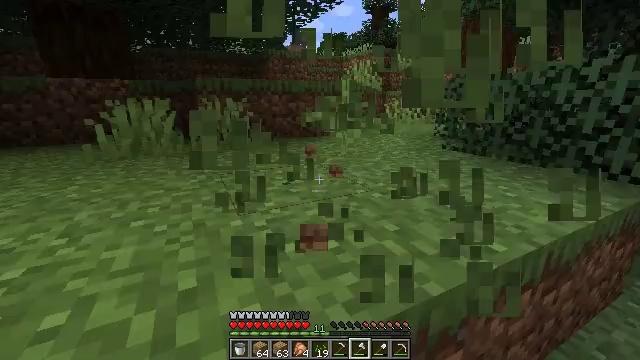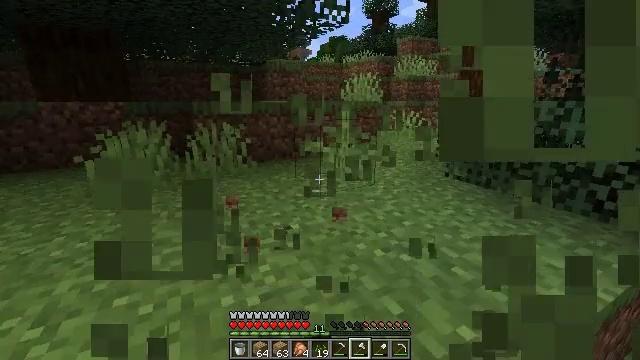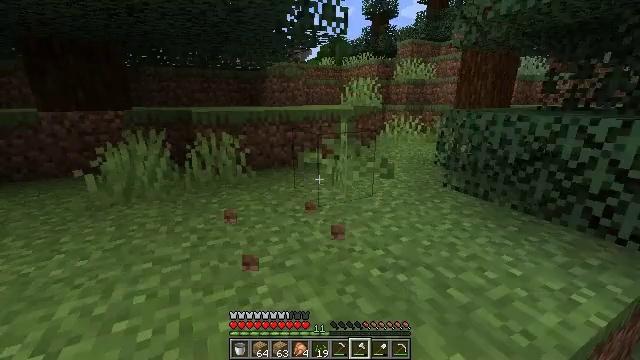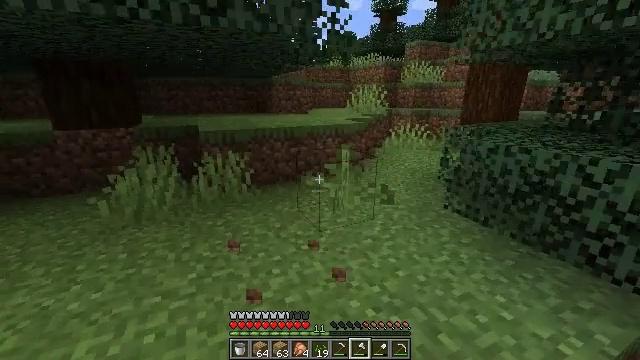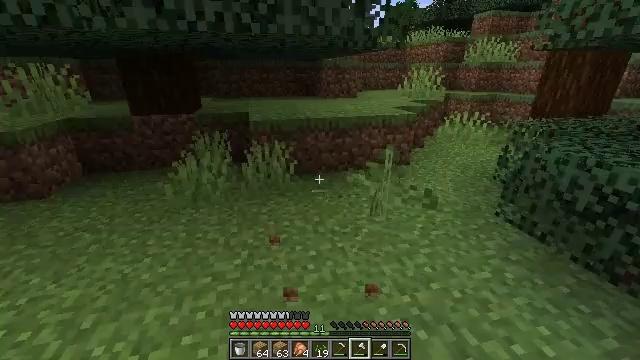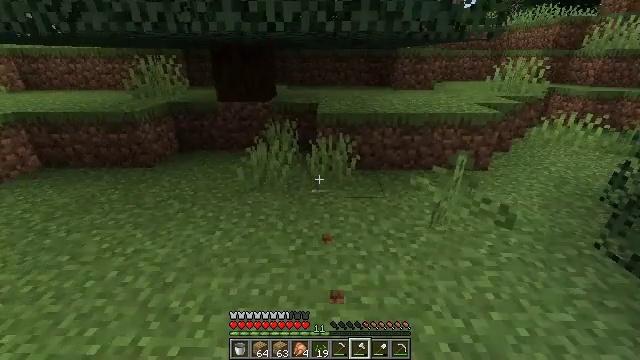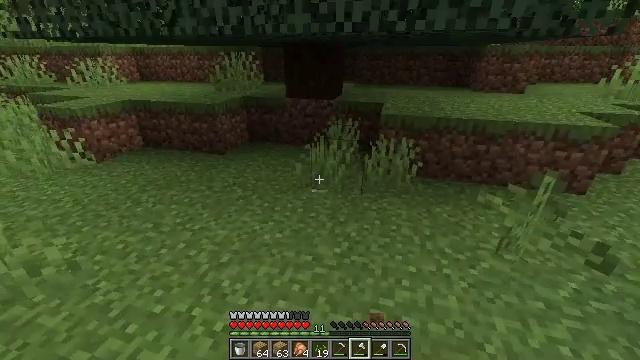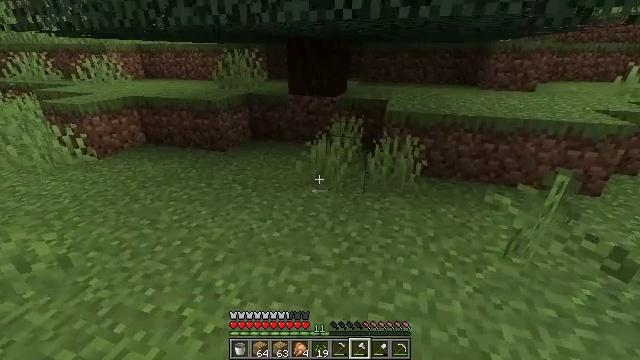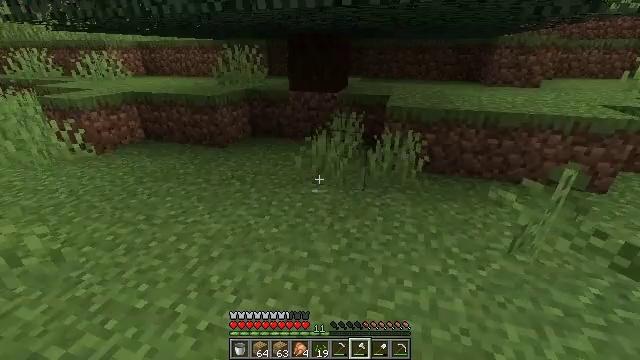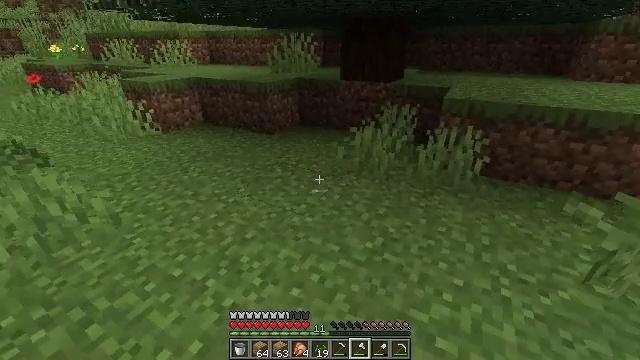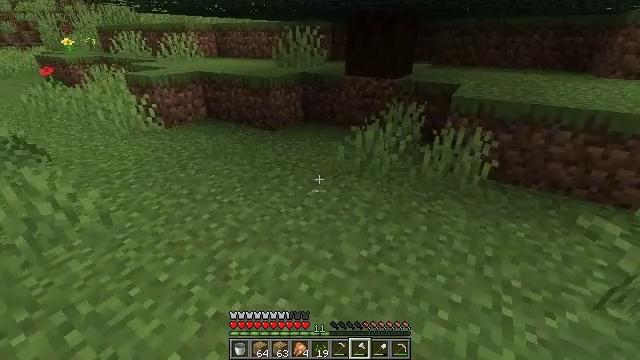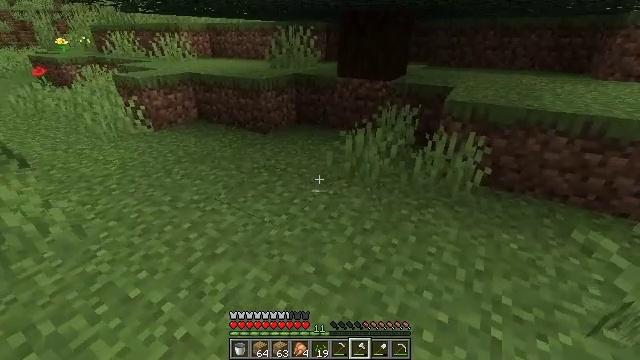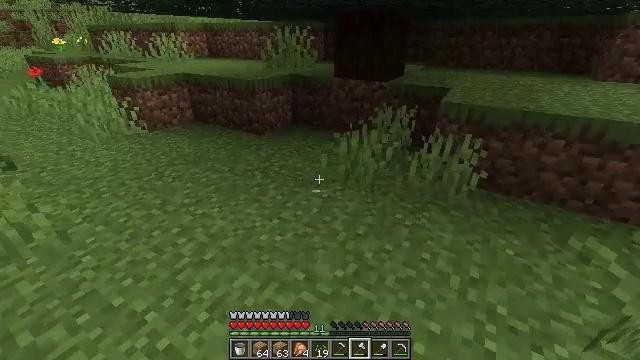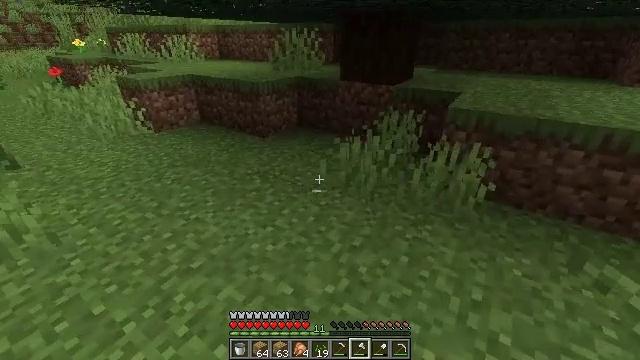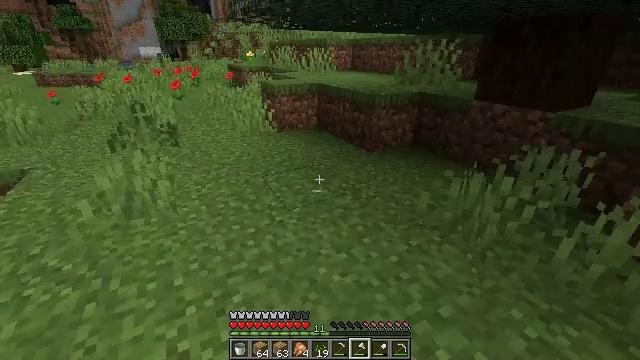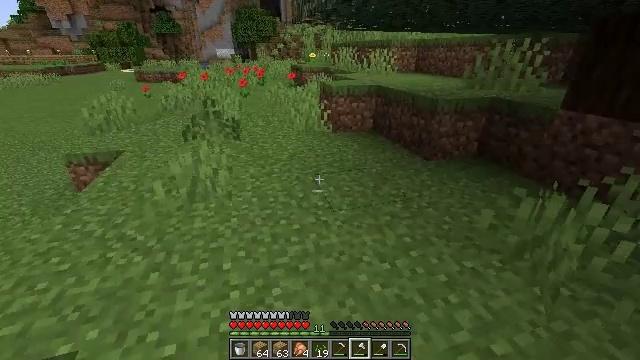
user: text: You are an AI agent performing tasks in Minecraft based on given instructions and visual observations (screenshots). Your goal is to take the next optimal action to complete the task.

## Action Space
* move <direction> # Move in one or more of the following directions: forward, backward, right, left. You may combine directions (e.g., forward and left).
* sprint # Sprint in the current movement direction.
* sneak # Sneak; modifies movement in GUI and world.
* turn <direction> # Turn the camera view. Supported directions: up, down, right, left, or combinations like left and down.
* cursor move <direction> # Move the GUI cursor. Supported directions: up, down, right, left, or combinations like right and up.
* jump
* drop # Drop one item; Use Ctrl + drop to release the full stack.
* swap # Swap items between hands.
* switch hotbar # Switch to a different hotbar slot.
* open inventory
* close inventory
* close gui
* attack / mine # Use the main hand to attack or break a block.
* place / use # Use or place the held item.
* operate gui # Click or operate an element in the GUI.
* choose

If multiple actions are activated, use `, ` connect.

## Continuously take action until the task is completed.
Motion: motion action
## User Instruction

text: Mine fern in the forest.
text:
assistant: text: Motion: move forward, attack / mine, jump
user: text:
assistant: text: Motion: move forward, jump
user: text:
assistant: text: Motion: move forward, turn left and down, jump
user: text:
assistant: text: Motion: move forward, turn left and down, jump
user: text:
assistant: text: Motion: move forward, turn left and down, jump
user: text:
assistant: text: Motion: move forward, turn left
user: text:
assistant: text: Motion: move forward, turn left
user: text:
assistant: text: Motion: move forward and move right
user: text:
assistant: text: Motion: move forward and move right, turn left and down
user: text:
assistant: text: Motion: move forward and move right, turn left and down
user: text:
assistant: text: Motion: move forward and move right
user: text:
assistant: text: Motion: move forward and move right
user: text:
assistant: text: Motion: move forward, turn left
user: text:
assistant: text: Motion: move forward, turn left and up
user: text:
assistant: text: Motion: move forward, turn left
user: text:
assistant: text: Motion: move forward, turn left
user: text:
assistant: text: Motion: move forward, turn left
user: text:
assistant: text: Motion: move forward, turn left
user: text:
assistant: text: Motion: move forward, turn left, attack / mine
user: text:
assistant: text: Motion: move forward, attack / mine
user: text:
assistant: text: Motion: move forward, attack / mine
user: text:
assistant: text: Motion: move forward, attack / mine
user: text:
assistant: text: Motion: attack / mine
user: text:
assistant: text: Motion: attack / mine
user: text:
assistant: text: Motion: move forward, attack / mine
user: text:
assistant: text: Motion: move forward, turn left, attack / mine
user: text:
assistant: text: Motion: attack / mine